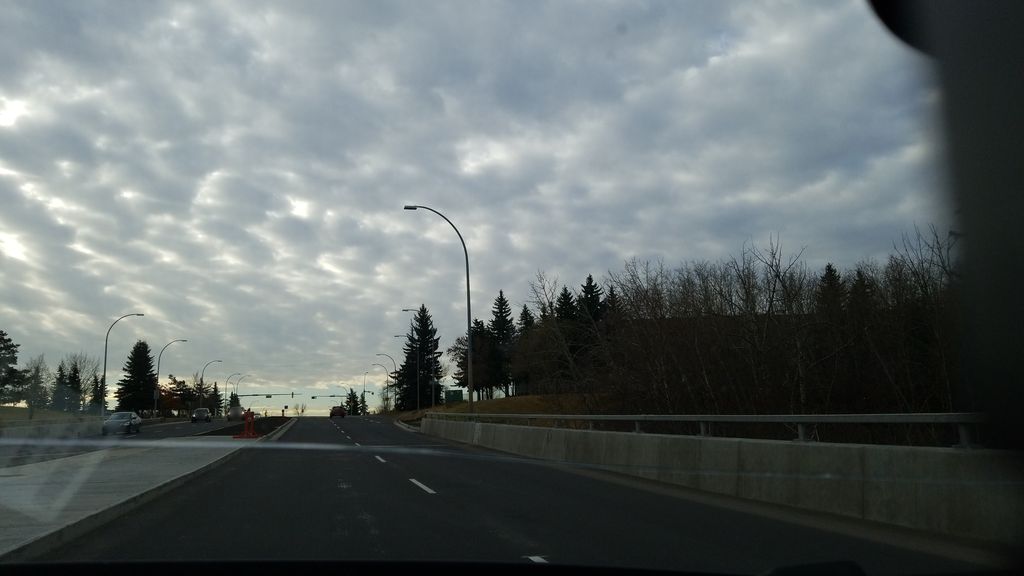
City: edmonton